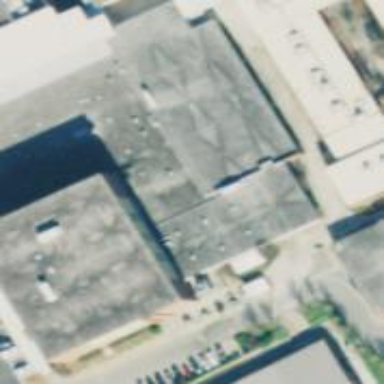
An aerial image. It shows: Part of building is shown in the image.